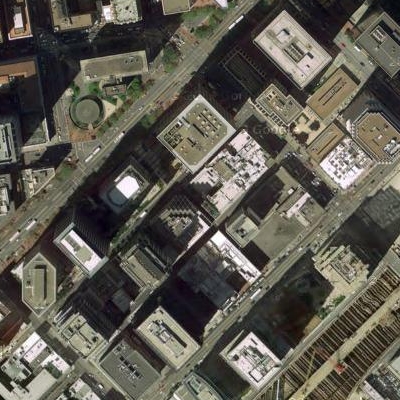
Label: Industry